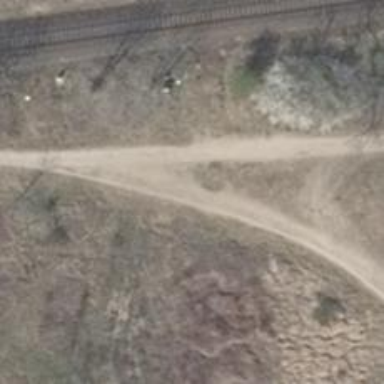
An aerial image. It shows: Gravel track with grade2 quality.